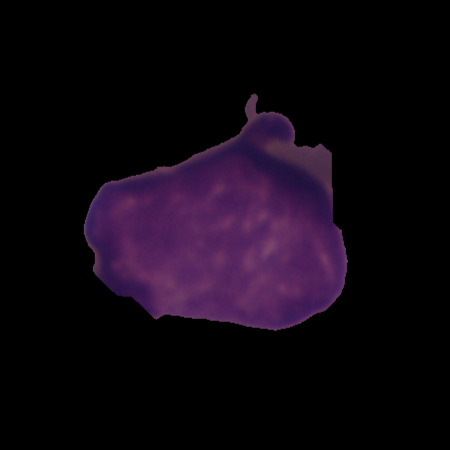
Label: cancer